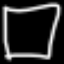
Label: square